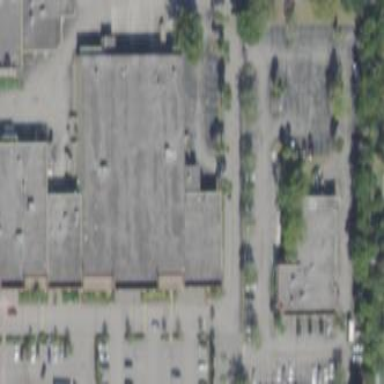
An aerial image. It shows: Commercial building.